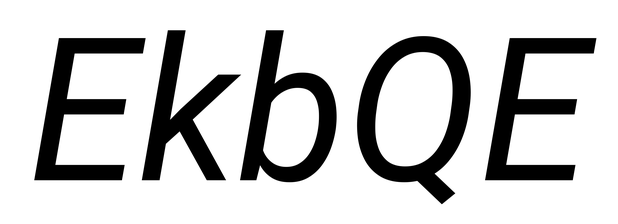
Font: Roboto-Italic_Italic